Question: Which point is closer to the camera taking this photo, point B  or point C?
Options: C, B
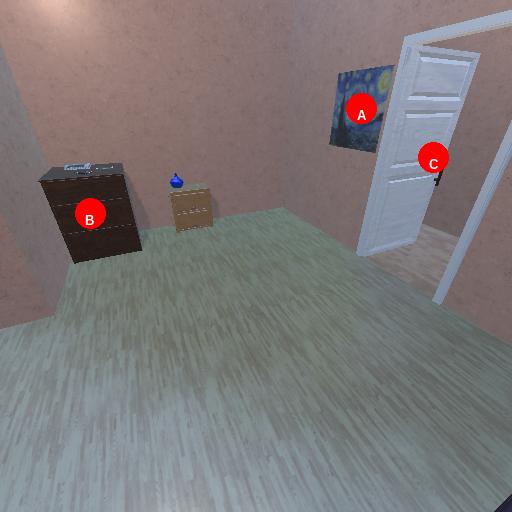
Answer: C